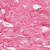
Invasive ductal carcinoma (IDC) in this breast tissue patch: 0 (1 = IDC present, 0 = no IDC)